Interaction volume radius: 5 \u00c5
Interaction volume height: 15 \u00c5
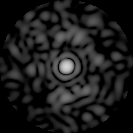
Disorder parameter: 0.8121